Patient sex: F
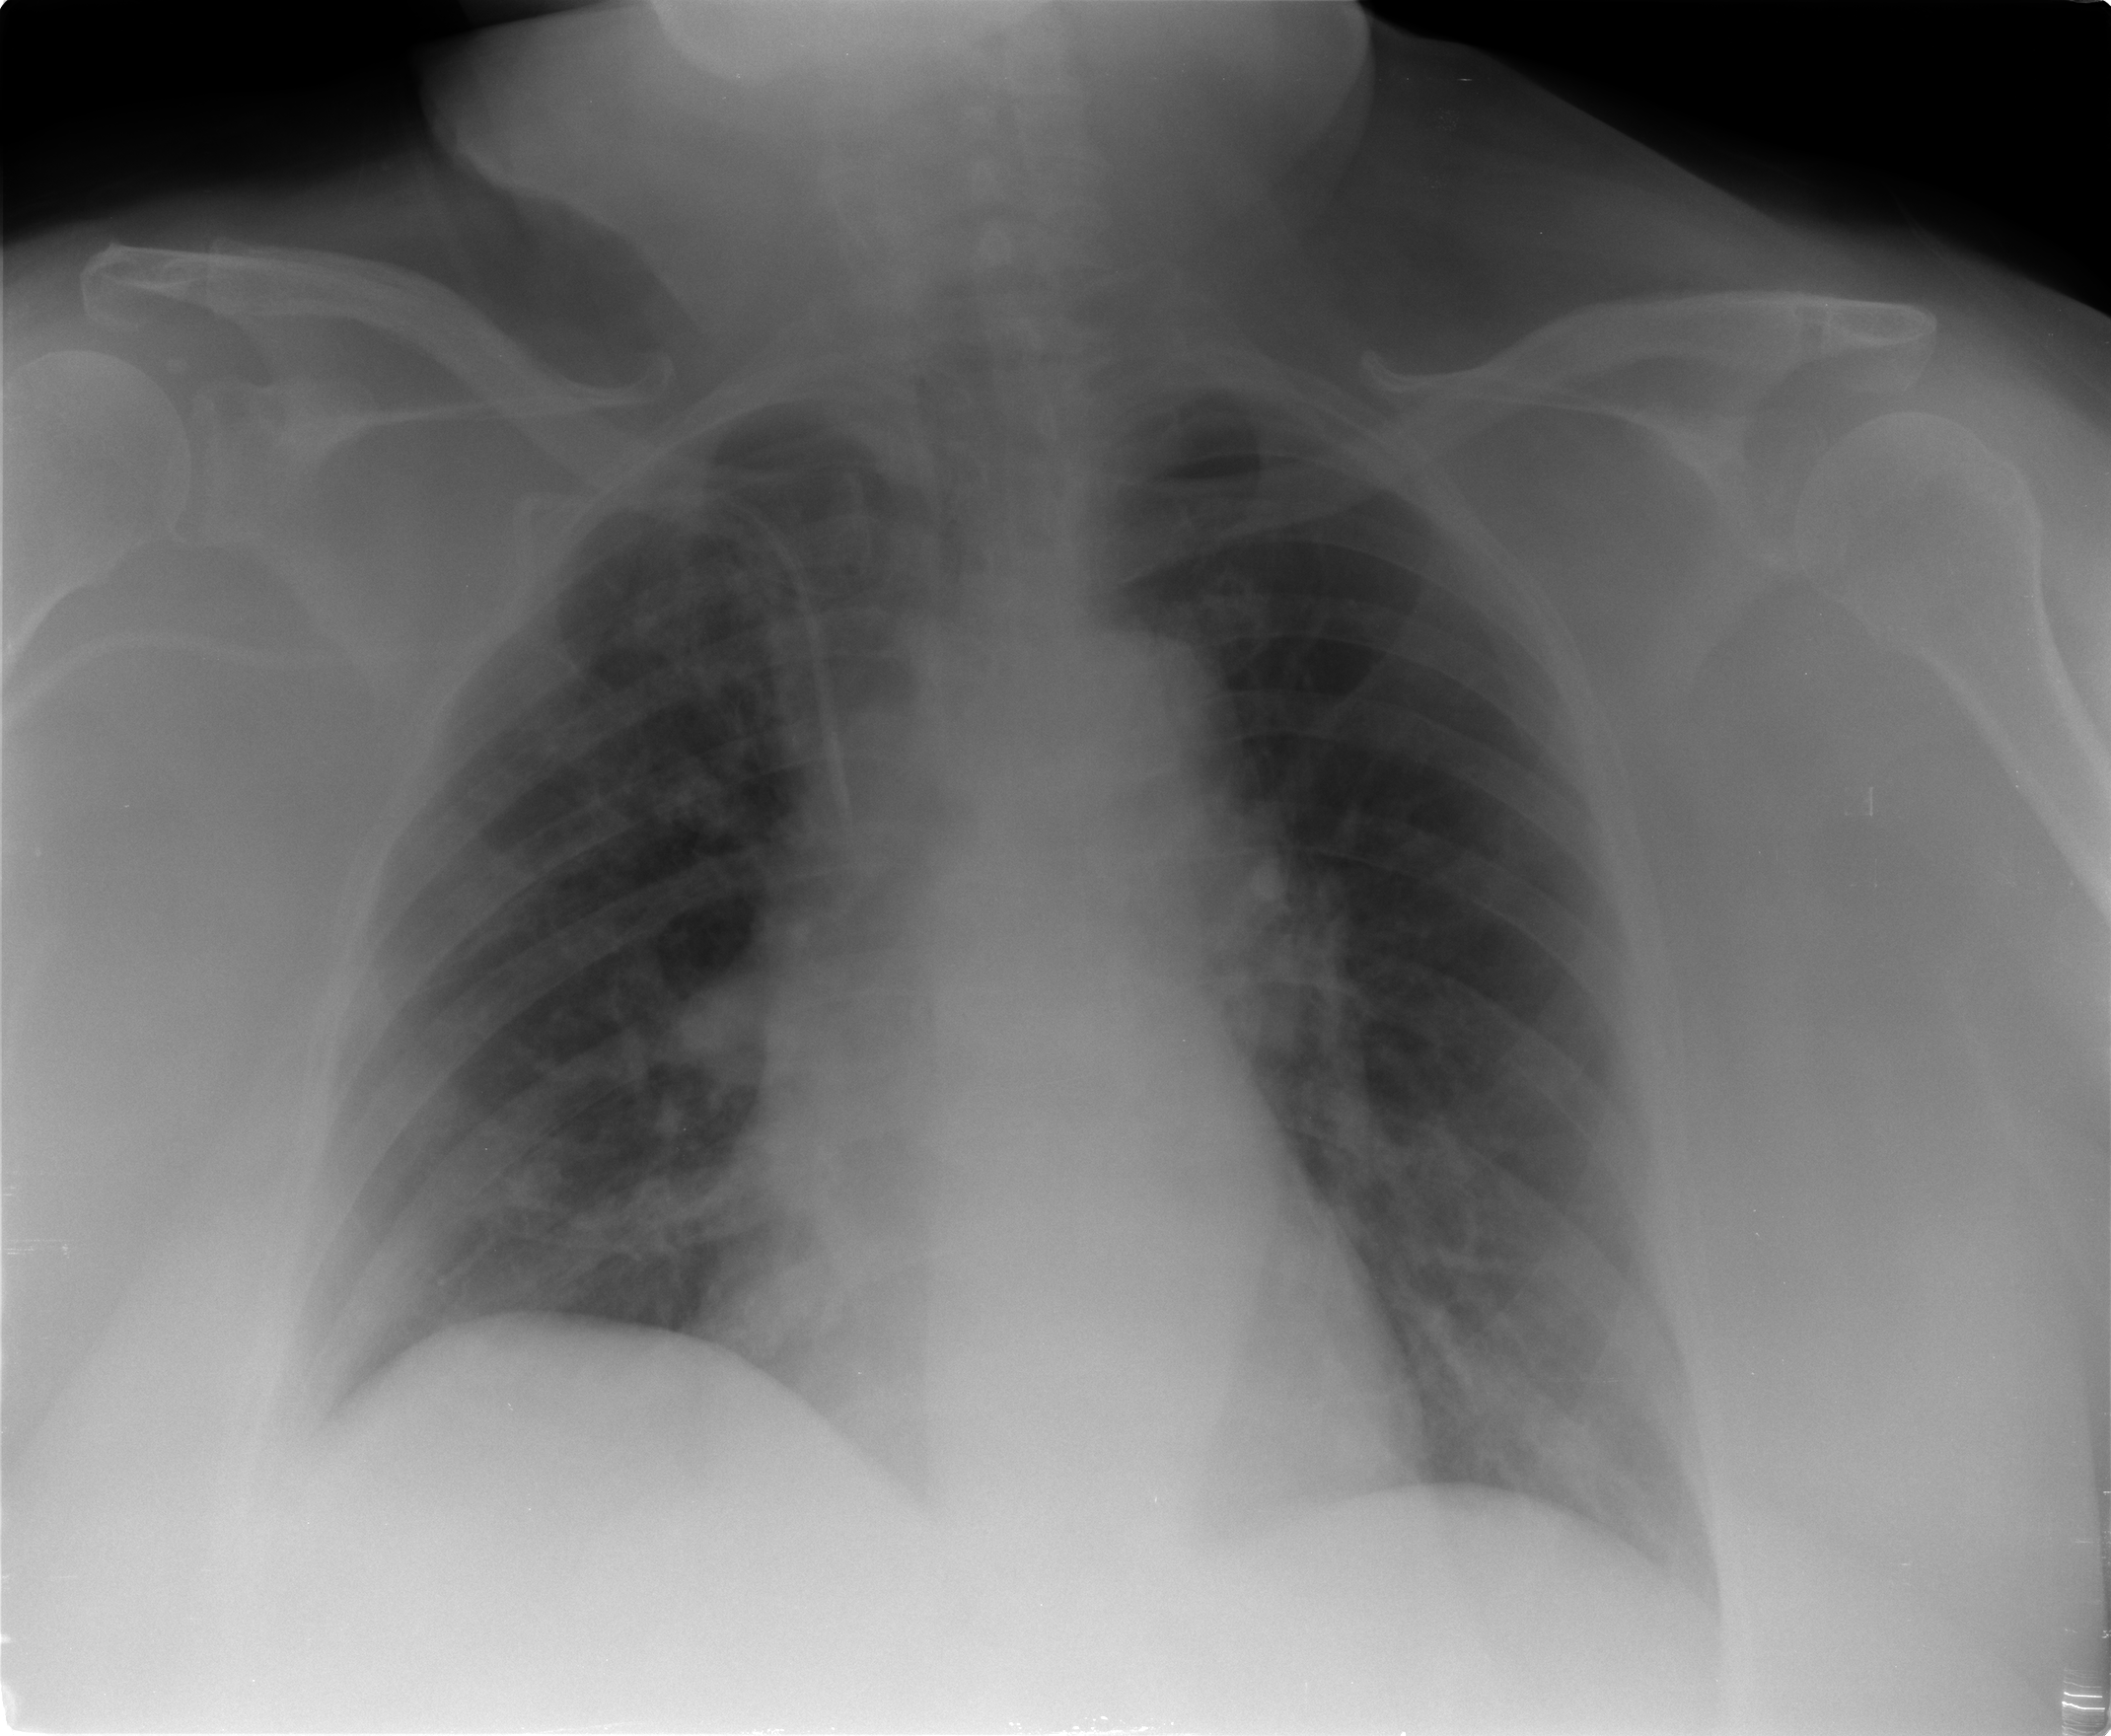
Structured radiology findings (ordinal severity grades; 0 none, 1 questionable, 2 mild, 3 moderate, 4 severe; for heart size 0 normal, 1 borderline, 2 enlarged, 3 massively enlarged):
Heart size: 0
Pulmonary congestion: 2
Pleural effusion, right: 1
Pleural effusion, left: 0
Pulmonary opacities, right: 0
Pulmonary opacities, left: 0
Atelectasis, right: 2
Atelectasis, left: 1